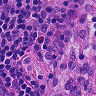
Metastatic tissue present: no